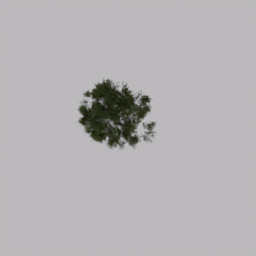
Label: nature